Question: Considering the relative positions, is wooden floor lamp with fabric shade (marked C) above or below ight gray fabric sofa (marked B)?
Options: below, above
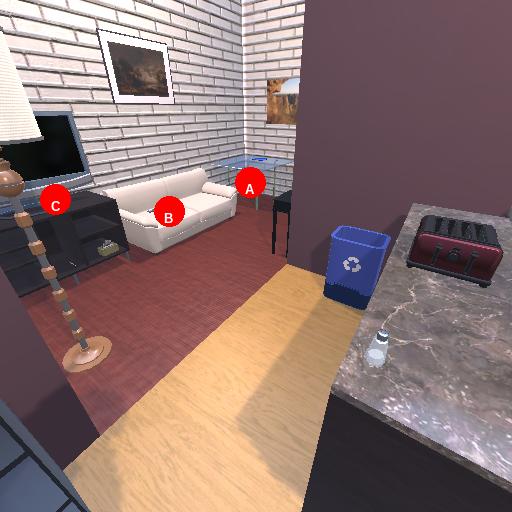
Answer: below